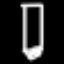
Label: pencil